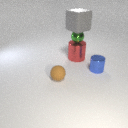
large red metal cylinder behind small brown rubber sphere